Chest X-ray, AP view. Patient: 22 years old, sex M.
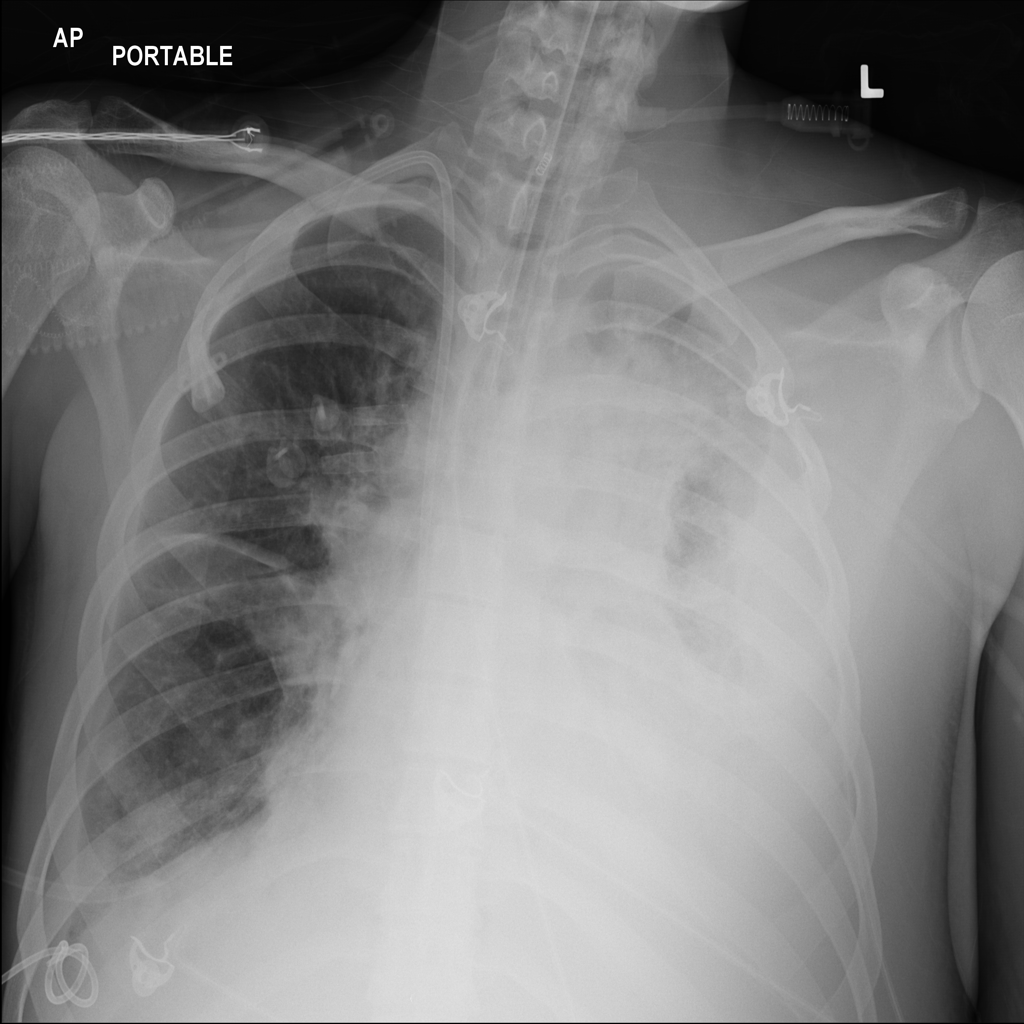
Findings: Effusion